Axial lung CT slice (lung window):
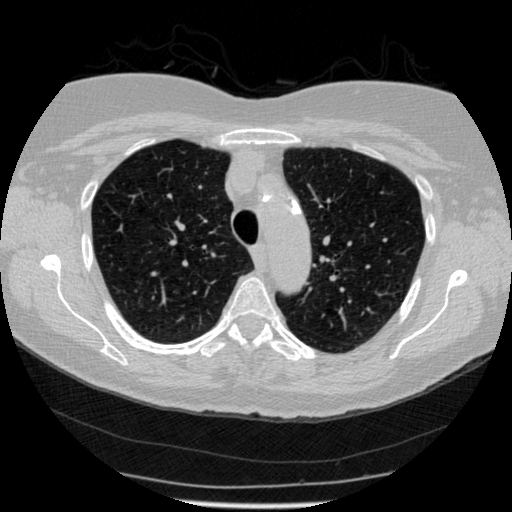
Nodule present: no